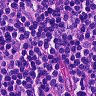
Metastatic tissue present: no